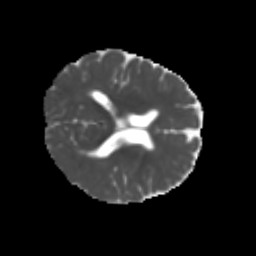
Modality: MD
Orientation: axial
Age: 6
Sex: male
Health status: healthy